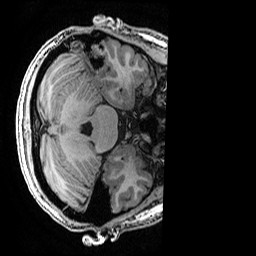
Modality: T1w
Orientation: axial
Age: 26
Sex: male
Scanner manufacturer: ge
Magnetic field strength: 3 T
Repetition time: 0.007 s
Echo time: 0.00342 s